Question: I need to build a dynamic form from database. I have following Entity to define form fields on the fly:
'''
public class FormField {
public int ID { get; set; }
public string Name { get; set; }
public string Type { get; set; } // Possible values are: 'Radio','Combo','Text'. A dropdown will be created for a Combo type of element, a radio set for Radio type of element and a text input for Text type of element.
public string Options { get; set; } // Only relevant in case of Radio/Combo type
public string Default { get; set; } // Default value in case of Type 'Text' and selected value in case of Type 'Radio/Combo'
public string Blankout { get; set; }// An expression to define when this field should be hidden
}
/* A sample JSON array (from the DB) to build the form would be:
[
{ Name:"Gender", Type:"radio", Options:["Male","Female","Unknown"], Default:"Male", Blankout:"Never" },
{ Name:"Age", Type:"text", Options:"None", Default:15, Blankout:"Never" },
{ Name:"Neighbourhood", Type:"Combo", Options:["Eastern","Western","Northern","Southern","Central"], Default:"Central", Blankout:"if (Age < 40 or Voted='Obama')" },
{ Name:"Voted", Type:"Combo", Options:["Obama","Romney","Harry Potter"], Default:"Harry Potter", Blankout:"if ((Gender='Female' and Age < 15) or Neighbourhood='Eastern'" }
]
*/
'''
I can build a dynamic form from the 'FormField' records in DB, BUT the problem is i need to track the changes in values of any form field, and when a change in value happens i need to send all the form data to server (asynchronously) in order to evaluate the 'Blankout' formula on Server. If i do this change tracking thing without KnockoutJS its not responsive and becomes very very complex.
I have gone through several tutorials of KnockoutJS, but could not figure out how to organize my ViewModel for this particular problem.
Any help would be appreciated.
I have tried to post this form data to controller by using following code:
'''
$.ajax({
type: "POST",
url: "/MyController/GetBlankoutElements",
contentType: 'application/json',
dataType: 'json',
data: JSON.stringify(ko.toJSON(self)),
success: function(result) {
alert(result);
//self.HiddenElements(result.split(','));
}
});
'''
In my controller i have tried following code:
'''
[HttpPost]
public ActionResult GetBlankoutElements(List<MyFieldViewModel> Fields)
{
return Json(Fields); // List, Fields is null here
}
'''
Her is the what the MyFieldViewModel class looks like:
'''
public class MyFieldViewModel
{
public string Title { get; set; }
public string Name { get; set; }
public string Type { get; set; }
public string Default { get; set; }
public string[] Options { get; set; }
}
'''
I have tried tips described at <URL>
Following is the Json data that prints out when i execute
'''
{"Fields":
[{"Title":"CCType","Name":"CCType","Type":"Radio","Default":"Enterprise","Options":["Enterprise","Express","CVP","PCCE"]},{"Title":"Industry","Name":"Industry","Type":"Combo","Default":"Banks","Options":["Banks","ServiceProvider","Outsourcer","Airlines","Utilities","Government","Retail"]},{"Title":"Customer Lab","Name":"CustomerLab","Type":"Combo","Default":"0","Options":["0","1"]},{"Title":"No of Agents","Name":"Agents","Type":"Text","Default":"if(c.CCType=="CVP") then 10 else 25","Options":[]},{"Title":"ExpLicType","Name":"ExpLicType","Type":"Radio","Default":"if(c.CCType=="Express") then "Enhanced" else "None"","Options":["None","Premium","Standard","Enhanced"]},{"Title":"Multimedia","Name":"Multimedia","Type":"Combo","Default":"WIM","Options":["None","EIM","WIM","EIM&WIM","BSMediaRouting","MCAL"]}],
"HiddenElements":[]
}
'''
What i need is just the field name and its selected value by the user, and i am confused even if i get this json data mapped to my class, still how would i get the selected VALUES ?
When i changed
'''
data: JSON.stringify(ko.toJSON(self))
'''
with
data: ko.toJSON(self)
Mapping worked perfectly on my controller, as you can see in the following screenshot:

Now, the problem remains, the whole point of posting form was to update server with user's input on the form i.e. values against every form field element.
For example, in above screenshot, i can see the Default but not the current selected value.
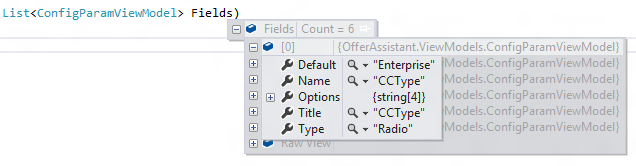
Answer: For tracking changes you can use 'dirty flag' from this article: <URL>.
Create the following view model:
'''
function FormField(data) {
var self = this;
self.Name = ko.observable(data.Name);
self.Type = ko.observable(data.Type);
self.Options = ko.observableArray(data.Type != 'text' ? data.Options : []);
self.Default = ko.observable(data.Default);
}
function ViewModel(data) {
var self = this;
self.Fields = ko.observableArray(ko.utils.arrayMap(data, function(item) {
return new FormField(item);
}));
self.dirtyFlag = new ko.dirtyFlag(this);
self.isDirty = ko.computed(function (){
if (self.dirtyFlag.isDirty())
{
alert("Value changed!");
// Do async update.
}
});
}
'''
Html markup:
'''
<div data-bind="foreach: Fields">
<b data-bind="text: Name"></b>
<!--ko if: Type() == "combo"-->
<select data-bind="options: Options, value: Default"></select> <!--/ko-->
<!--ko if: Type() == "radio"-->
<div data-bind="foreach: Options">
<input type="radio" value="cherry" data-bind="value: $data, checked: $parent.Default" />
<span data-bind="text: $data"></span>
</div>
<!--/ko-->
<!--ko if: Type() == "text"-->
<input type="text" data-bind="value: Default"></input>
<!--/ko-->
<br/>
</div>
'''
Here is working fiddle: <URL>
EDIT:
Here are answers on your questions if I understood them right:
To post all fields to server you could use 'ko.toJSON(self)' function. Your ajax call will look as follow:
'''
$.ajax({
type: "POST",
url: "controller/action",
contentType: 'application/json',
data: JSON.stringify(ko.toJSON(self)),
success: function(result) {
self.HiddenElements(result);
}
});
'''
Look at updated fiddle to see how hide some fields depending on response from server: <URL>.